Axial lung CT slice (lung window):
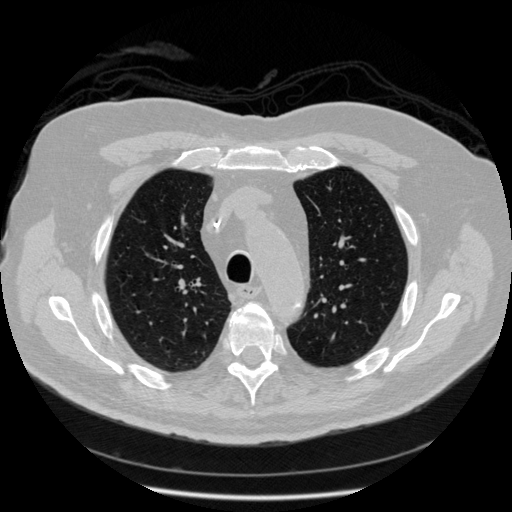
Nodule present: no